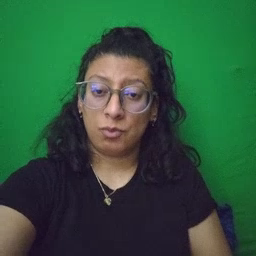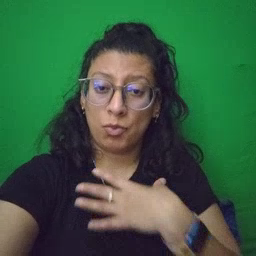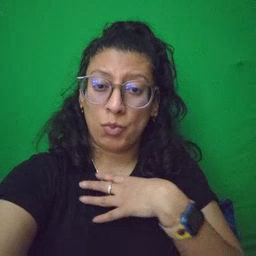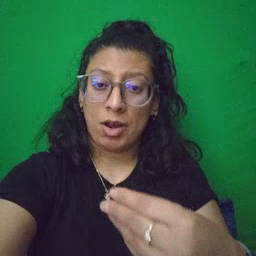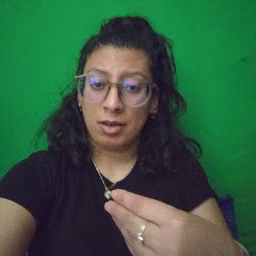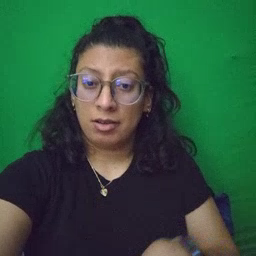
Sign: white